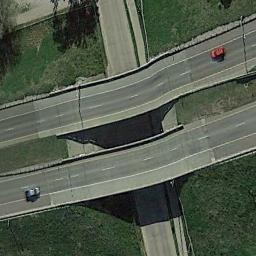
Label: overpass